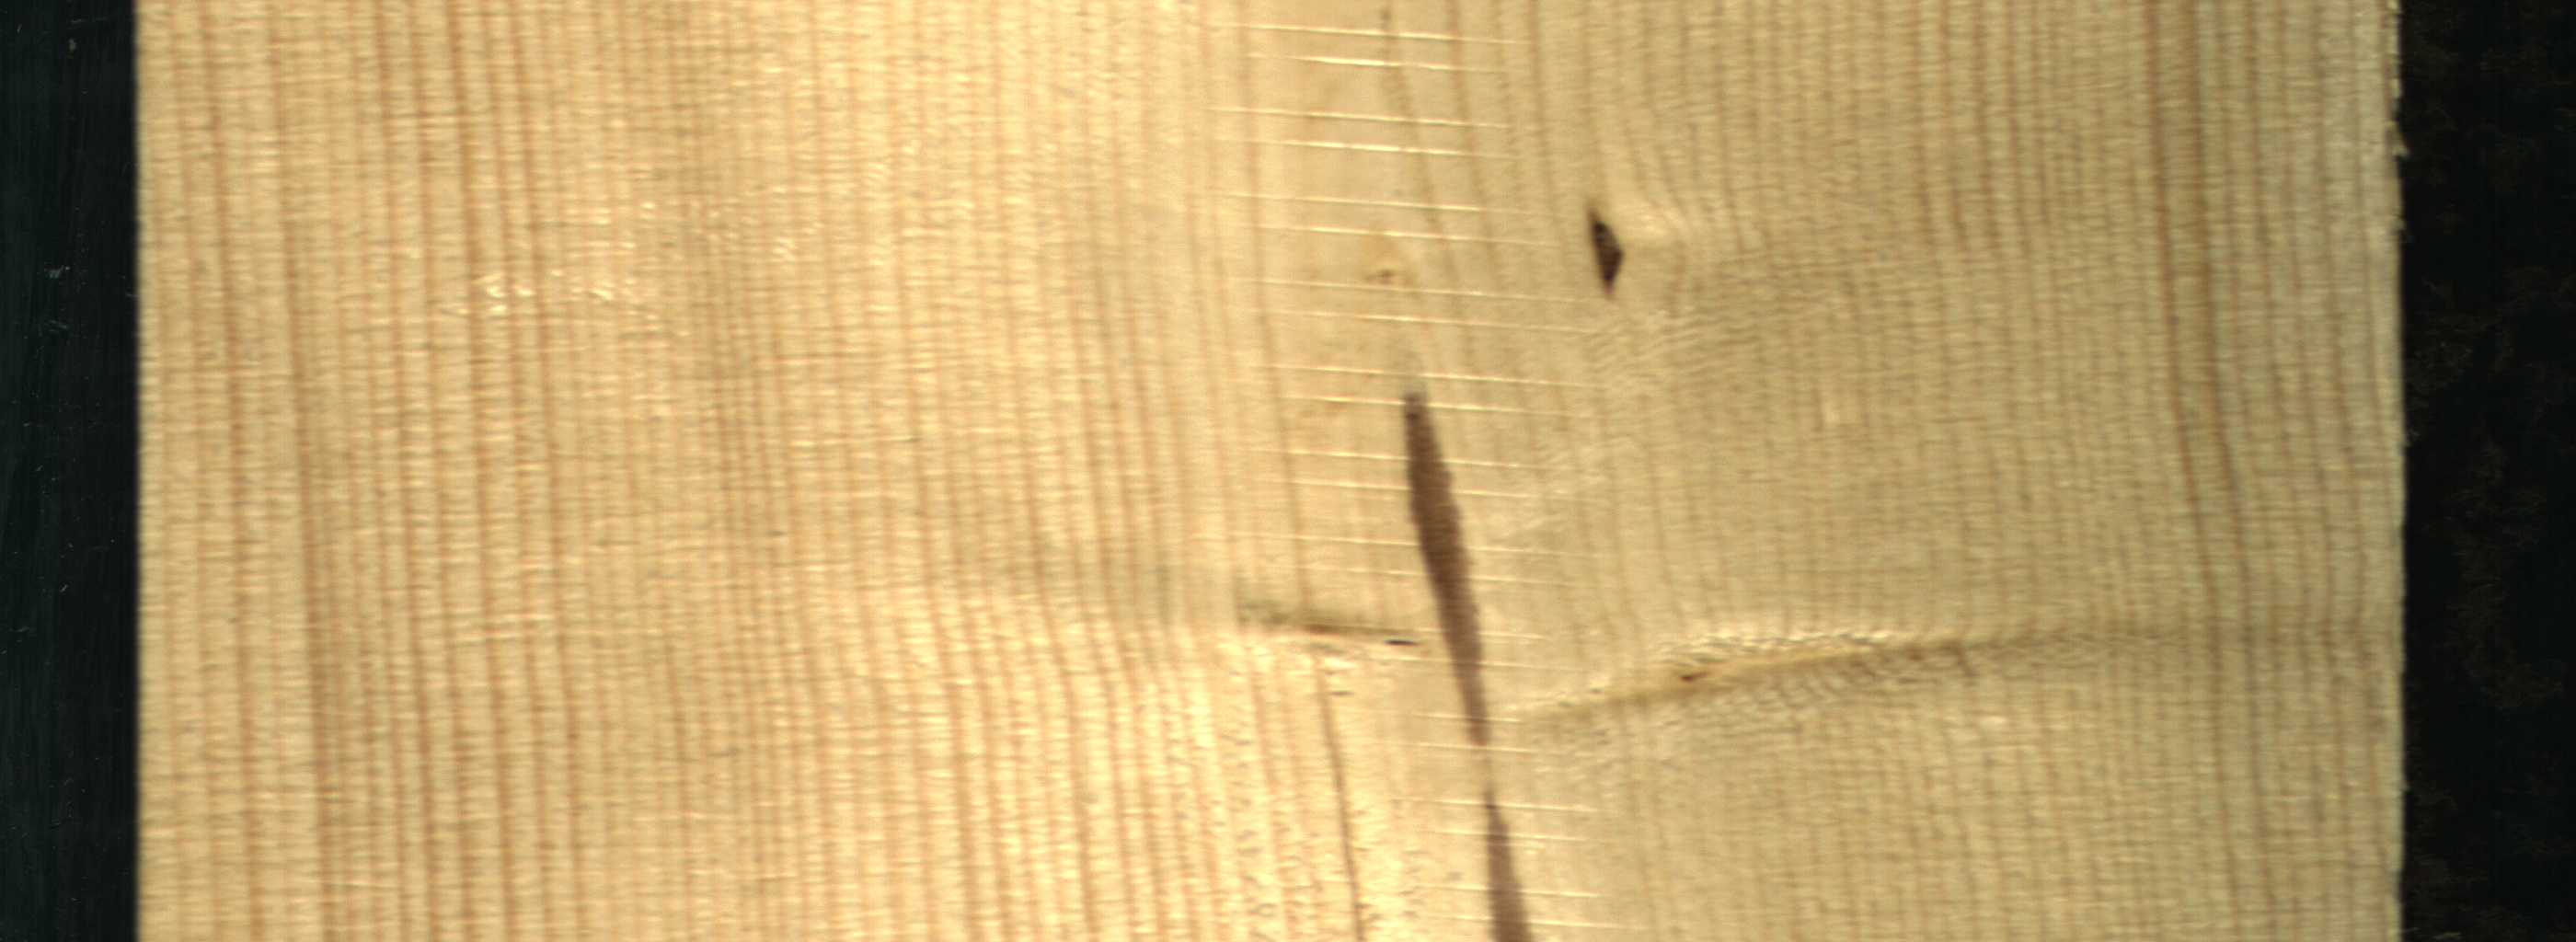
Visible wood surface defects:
Marrow
Marrow
resin
Live_Knot
Live_Knot